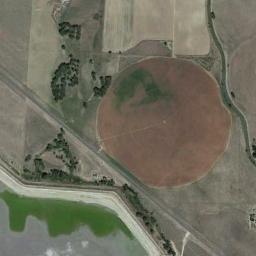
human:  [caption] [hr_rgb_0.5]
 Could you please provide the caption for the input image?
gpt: There is a bare circle farmland in the bare land .

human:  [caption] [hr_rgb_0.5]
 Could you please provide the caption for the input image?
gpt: A brown circular farmland .

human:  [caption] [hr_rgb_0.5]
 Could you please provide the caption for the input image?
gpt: Most round fields are green .

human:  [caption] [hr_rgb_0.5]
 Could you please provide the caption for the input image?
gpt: A khaki circular farmland are on the wasteland while some chaparrals and roads beside .

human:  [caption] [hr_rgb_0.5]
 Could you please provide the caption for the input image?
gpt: A red circular farmland next to a road .